【题型】解答题　【知识点】立体几何　【难度】easy
在长方体 $ABCD - A_1B_1C_1D_1$ 中，$AB = 2$，$AD = 1$，$AA_1 = 1$，点 $E$ 在棱 $AB$ 上移动.

(1) 探求 $AE$ 多长时，直线 $D_1E$ 与平面 $AA_1D_1D$ 成 $45^\circ$ 角；

(2) 点 $E$ 移动为棱 $AB$ 中点时，求点 $E$ 到平面 $A_1DC_1$ 的距离.
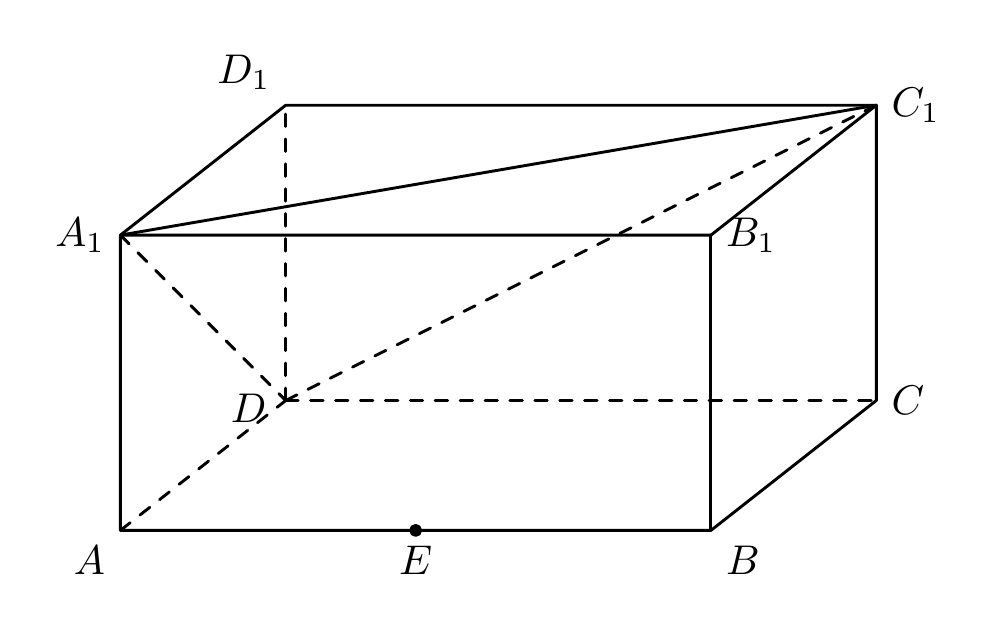
【解答】
【答案】(1) $\sqrt{2}$  (2) 1

【知识点】已知线面角求其他量、点到平面距离的向量求法、由线面角的大小求值

【分析】(1) 法一：先找出直线 $D_1E$ 与平面 $AA_1D_1D$ 所成角，再根据直角三角形解 $AE$；法二：建立空间直角坐标系，先求平面法向量，再利用向量数量积求向量夹角，最后解方程得结果；

(2) 建立空间直角坐标系，先求平面法向量，再利用向量数量积求点面距.

【详解】解：(1) 法一：长方体 $ABCD - A_1B_1C_1D_1$ 中，因为点 $E$ 在棱 $AB$ 上移动，

所以 $EA \perp$ 平面 $AA_1D_1D$，从而 $\angle ED_1A$ 为直线 $D_1E$ 与平面 $AA_1D_1D$ 所成的平面角，

$Rt\Delta ED_1A$ 中，$\angle ED_1A = 45^\circ \Rightarrow AE = AD_1 = \sqrt{2}$.

法二：以 $D$ 为坐标原点，射线 $DA, DC, DD_1$ 依次为 $x, y, z$ 轴，建立空间直角坐标系，则点 $D_1(0, 0, 1)$，平面 $AA_1D_1D$ 的法向量为 $\overrightarrow{DC} = (0, 2, 0)$，设 $E(1, y, 0)$，得 $\overrightarrow{D_1E} = (1, y, -1)$，由 $\frac{|\overrightarrow{D_1E} \cdot \overrightarrow{DC}|}{|\overrightarrow{D_1E}| |\overrightarrow{DC}|} = \sin \frac{\pi}{4}$，得 $y = \sqrt{2}$，故 $AE = \sqrt{2}$

(2) 以 $D$ 为坐标原点，射线 $DA, DC, DD_1$ 依次为 $x, y, z$ 轴，建立空间直角坐标系，则点 $E(1, 1, 0)$，$A_1(1, 0, 1)$，$C_1(0, 2, 1)$，

从而 $\overrightarrow{DA_1} = (1, 0, 1)$，$\overrightarrow{DC_1} = (0, 2, 1)$，$\overrightarrow{DE} = (1, 1, 0)$

设平面 $D A_1 C_1$ 的法向量为 $\vec{n} = (x, y, z)$，由 $\begin{cases} \vec{n} \cdot \overrightarrow{DA_1} = 0 \\ \vec{n} \cdot \overrightarrow{DC_1} = 0 \end{cases} \Rightarrow \begin{cases} x + z = 0 \\ 2y + z = 0 \end{cases}$

令 $\vec{n} = (-1, -\frac{1}{2}, 1)$，所以点 $E$ 到平面 $A_1DC_1$ 的距离为 $d = \frac{|\vec{n} \cdot \overrightarrow{DE}|}{|\vec{n}|} = 1$